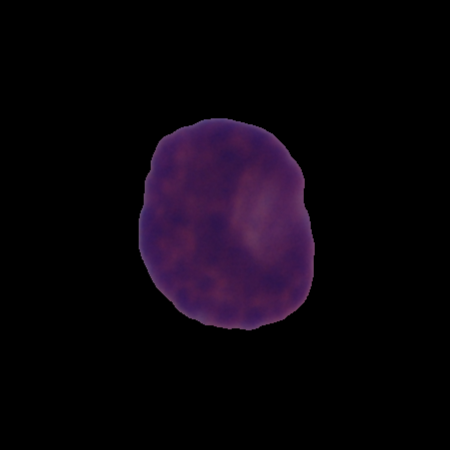
Label: cancer